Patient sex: M
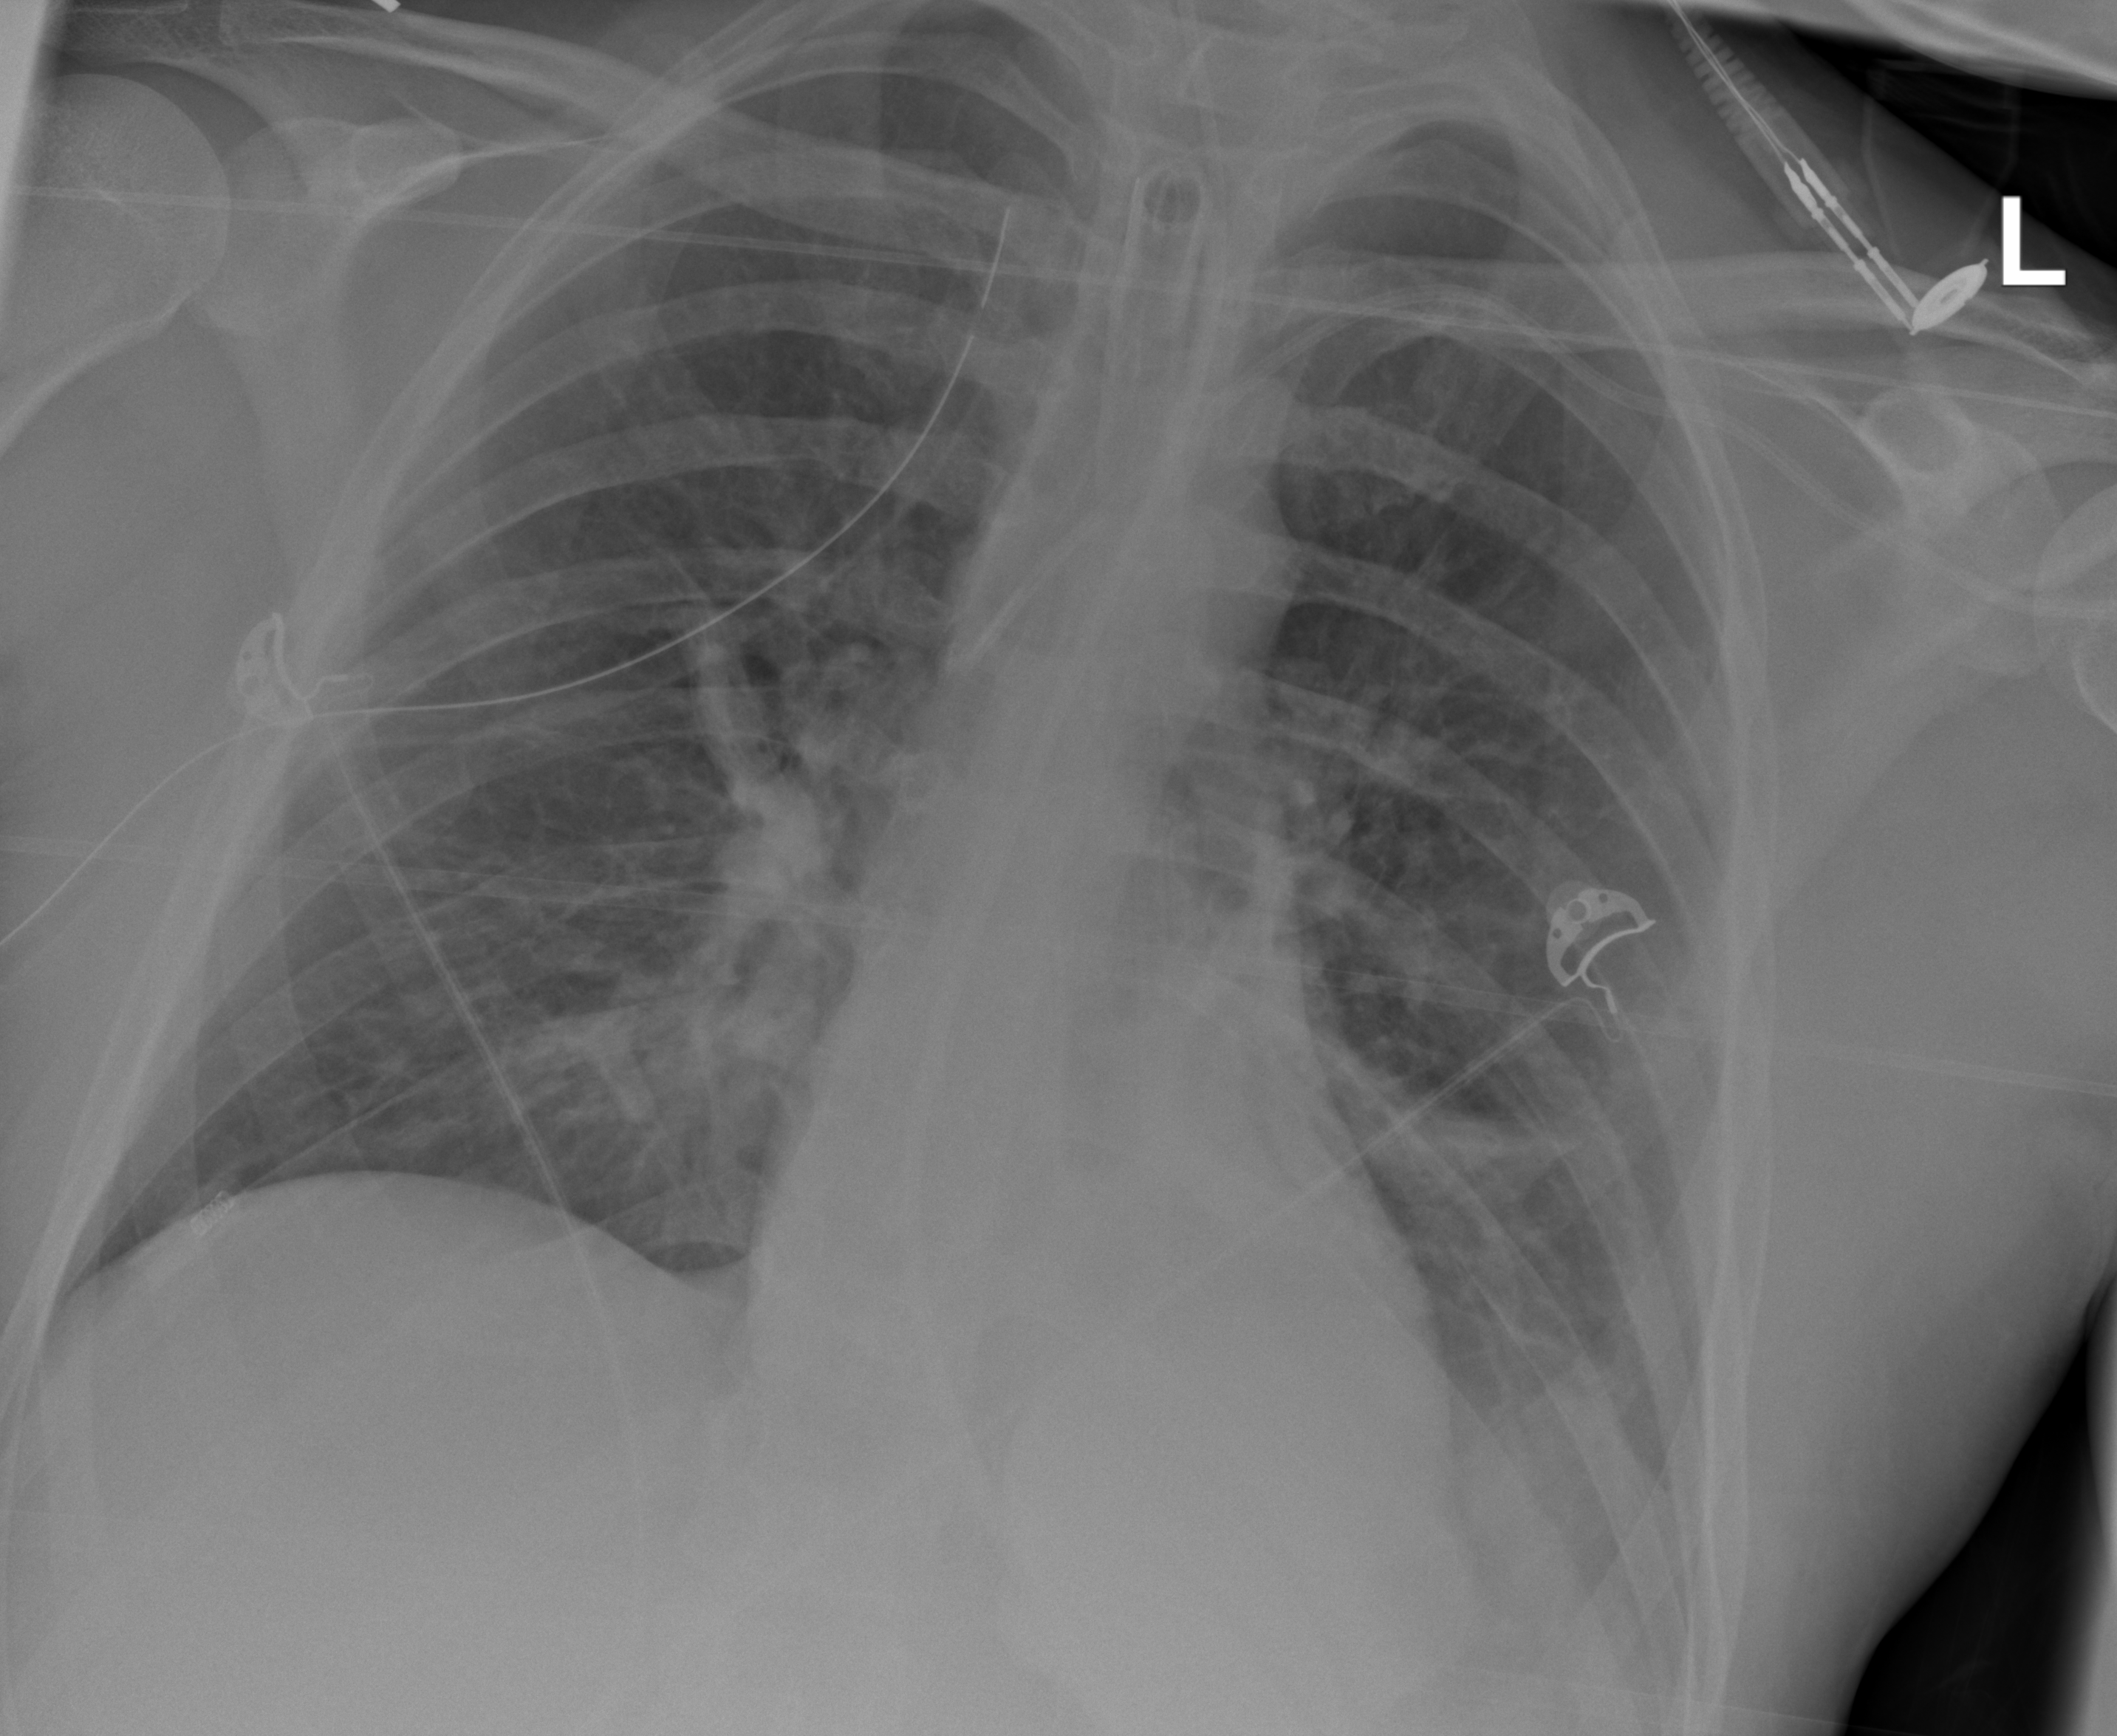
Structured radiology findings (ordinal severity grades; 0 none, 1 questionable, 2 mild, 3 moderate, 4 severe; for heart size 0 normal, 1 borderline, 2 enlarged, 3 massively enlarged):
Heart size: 0
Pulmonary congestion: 0
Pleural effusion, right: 0
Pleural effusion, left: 2
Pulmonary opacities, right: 2
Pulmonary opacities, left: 2
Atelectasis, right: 2
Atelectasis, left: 2